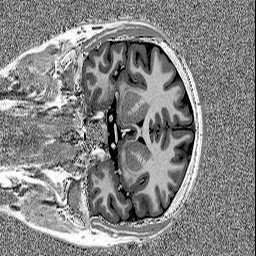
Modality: MP2RAGE
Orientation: coronal
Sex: male